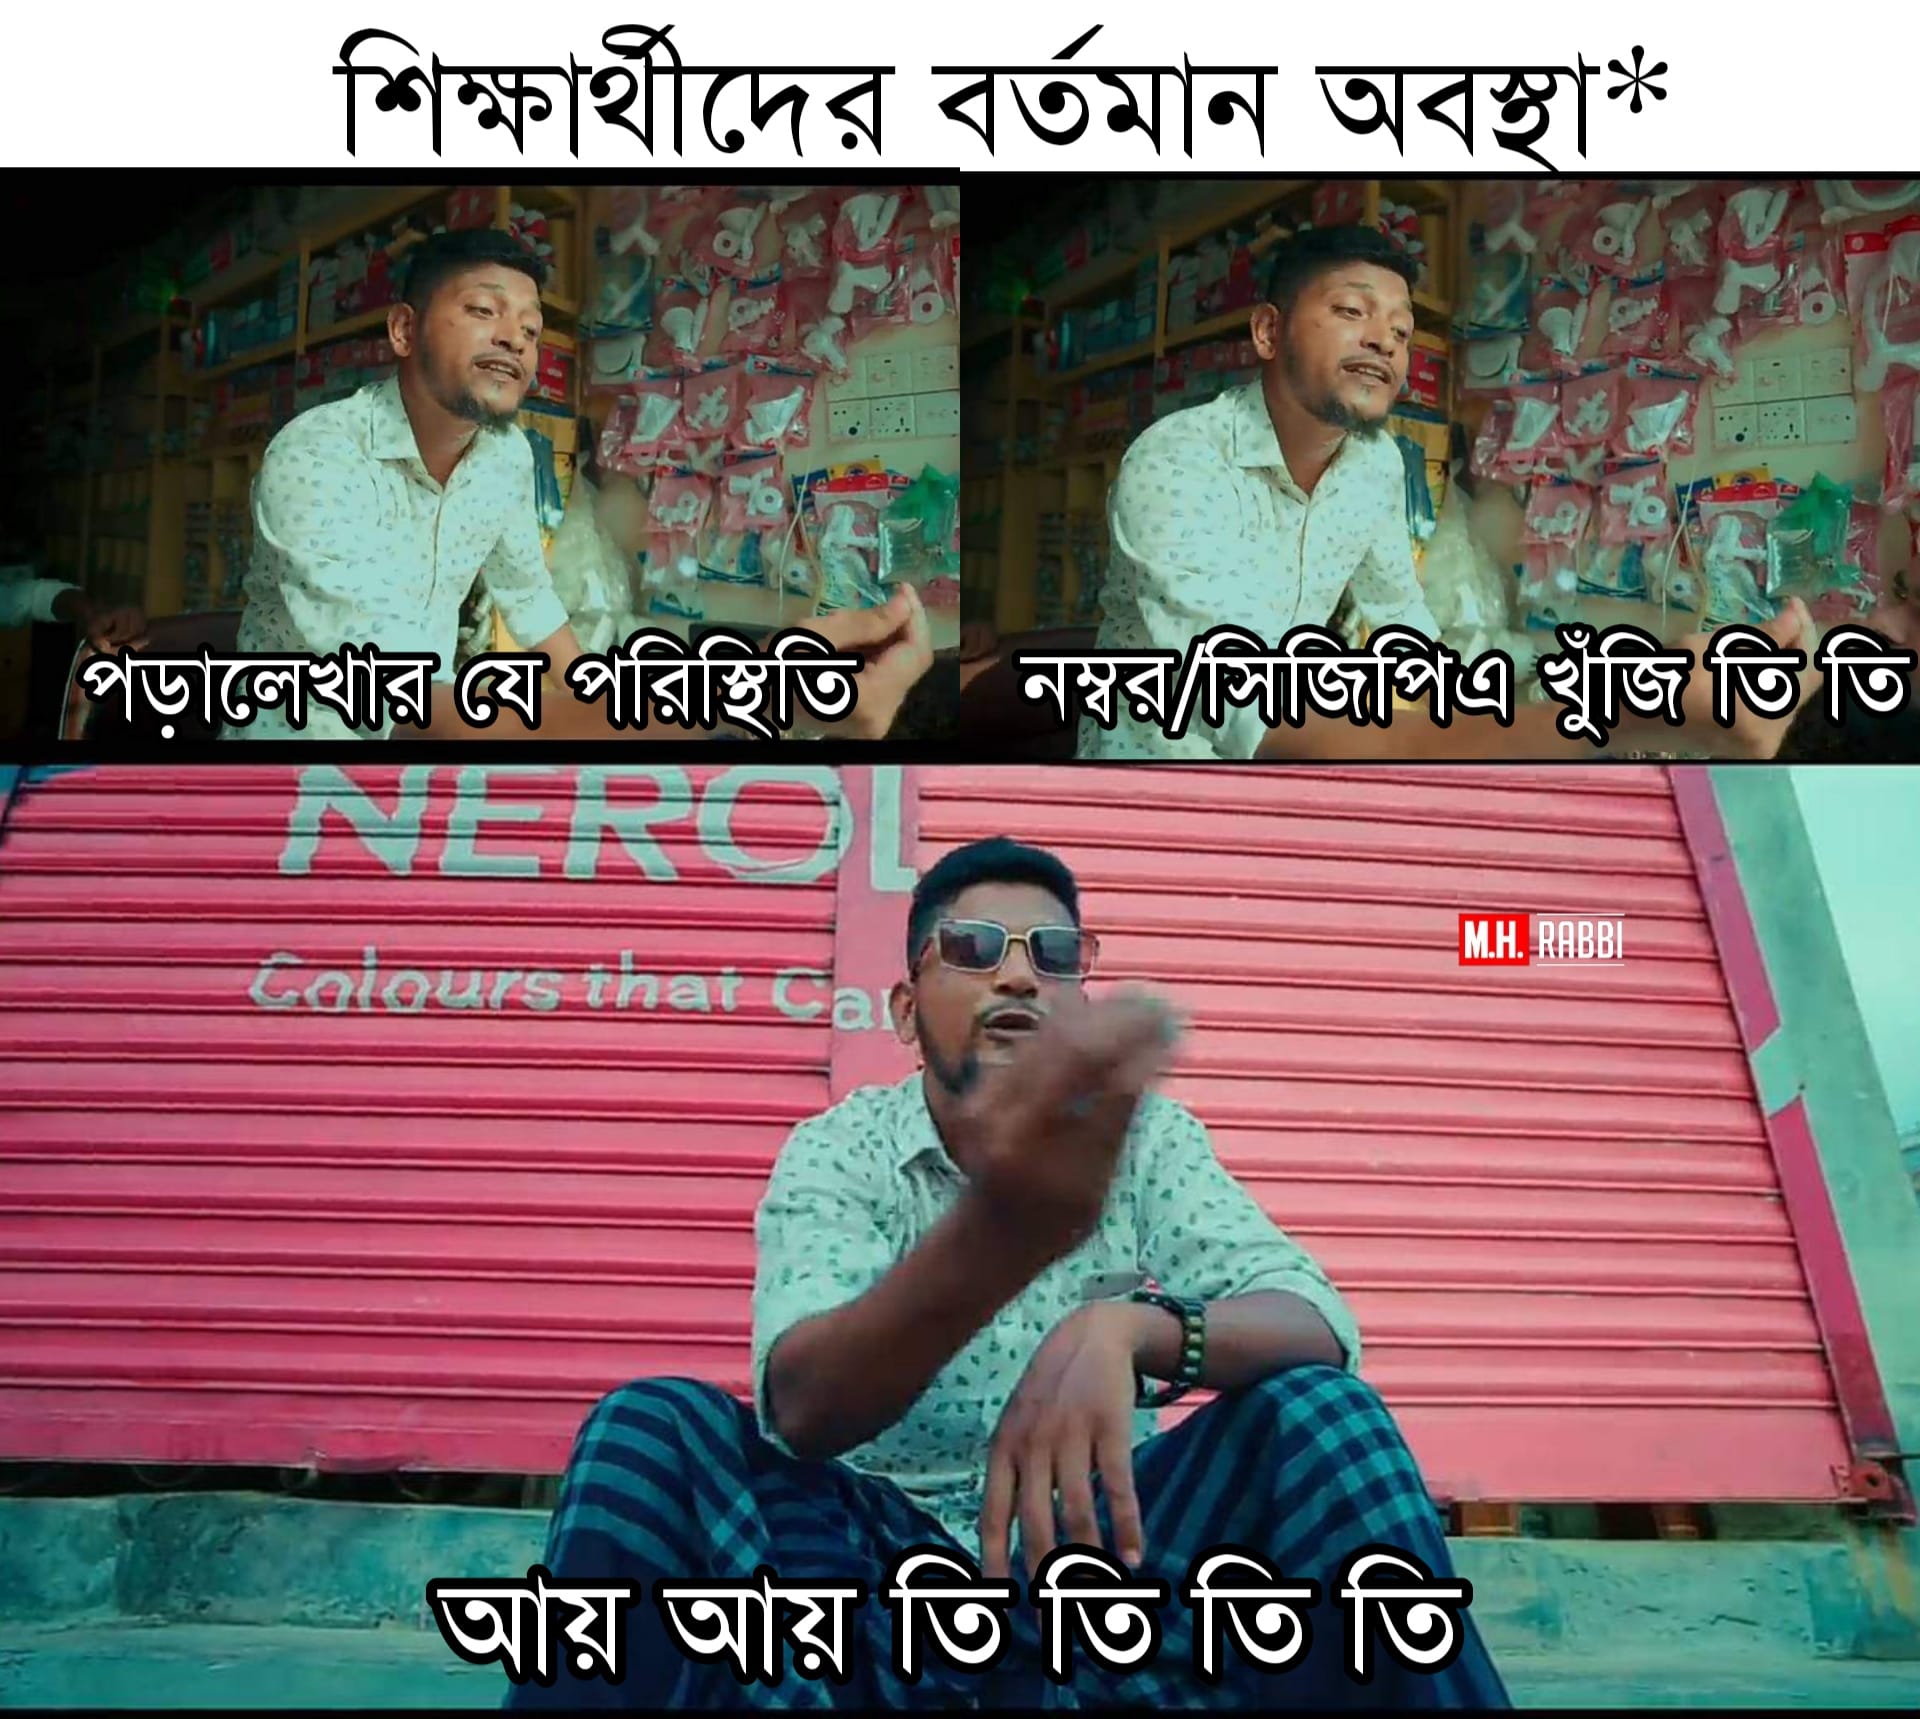
Caption: শিক্ষার্থীদের বর্তমান অবস্থা*    পড়ালেখার যে পরিস্থিতি    নম্বর / সিজিপিএ খুজি তি তি    আয় আয়  তি তি তি তি
Label: non-hate